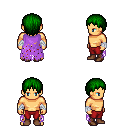
a pixel art fantasy rpg character, male body template, human, tanned skin, maroon tattered cape, red pants, green plain hairstyle, white cloth bandages, brown shoes, four views (front, back, left, right), 2x2 character sprite sheet, small pixel art, hard edges, no anti-aliasing